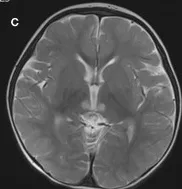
Neuroradiological features. Brain MRI showed bilateral, symmetric signal abnormalities in the basal ganglia, and brain stem (A-C: T2-weighted images).
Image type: radiology (mri)